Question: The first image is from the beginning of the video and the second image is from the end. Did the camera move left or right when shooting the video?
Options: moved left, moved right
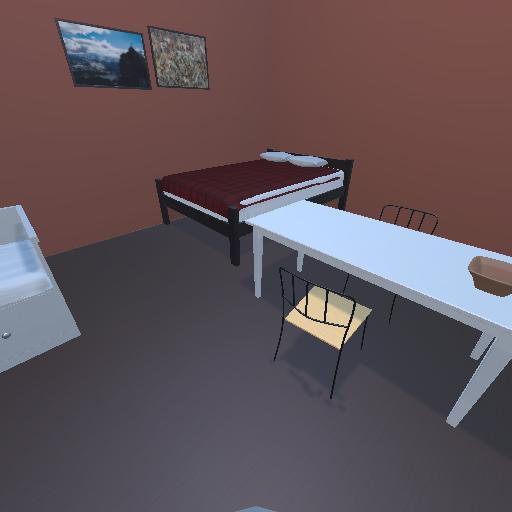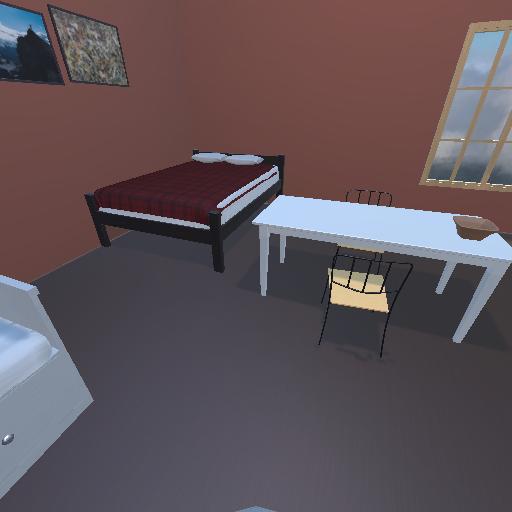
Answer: moved left